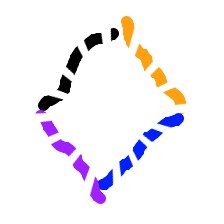
Shape: rhombus